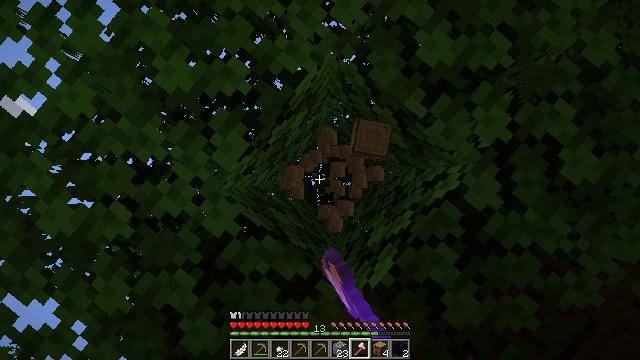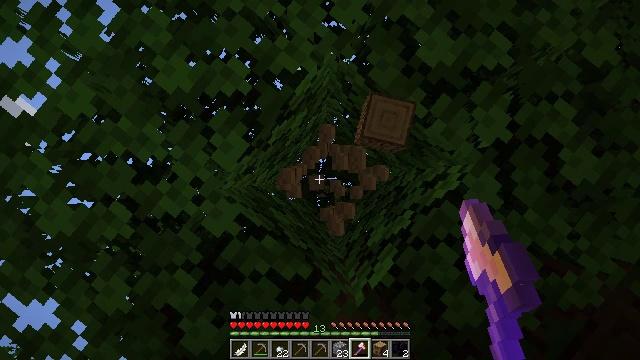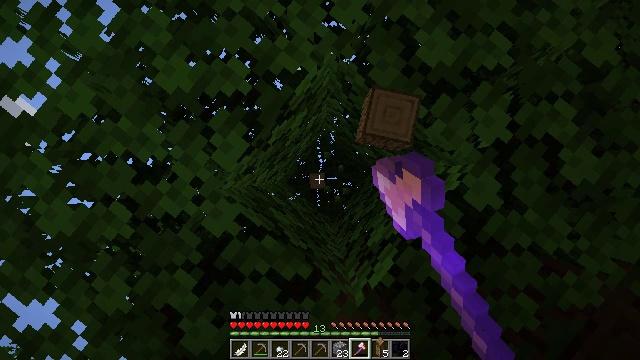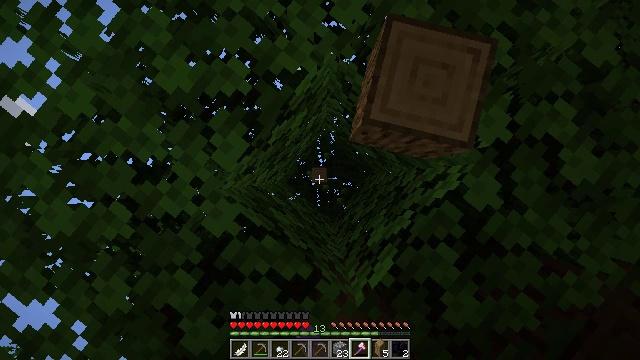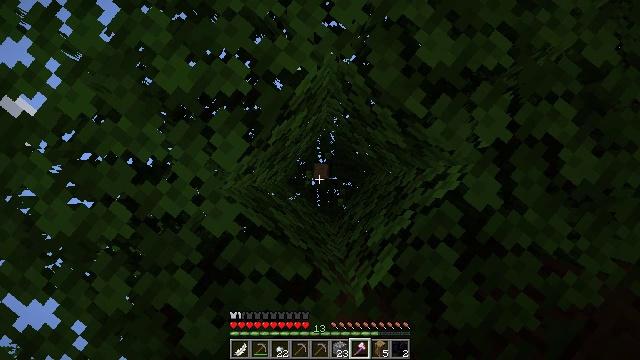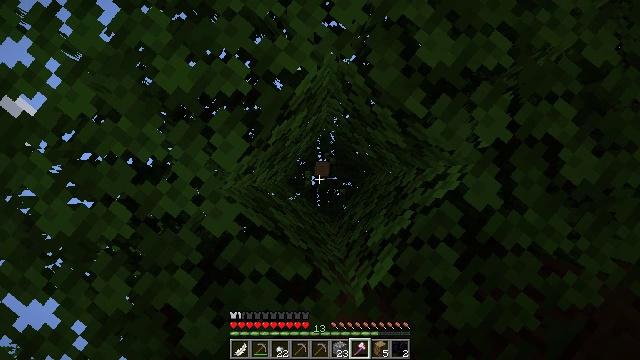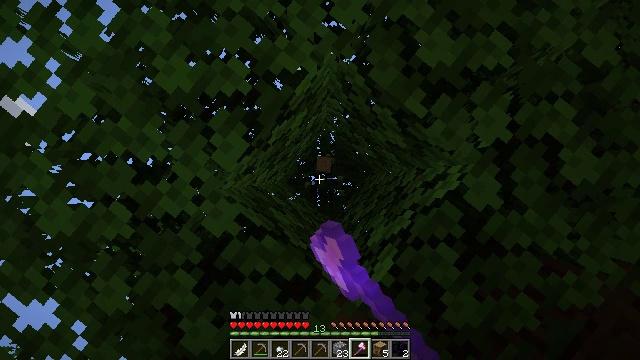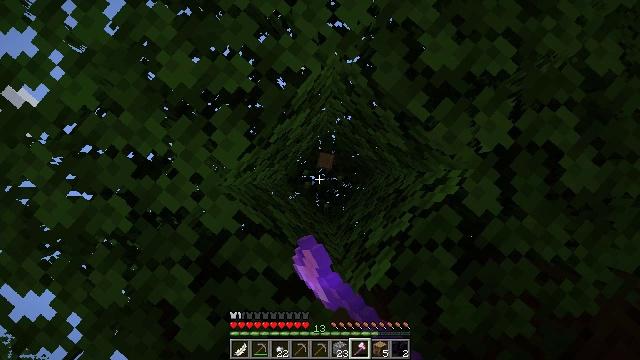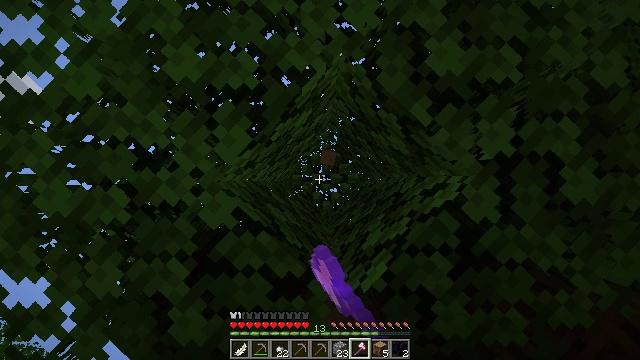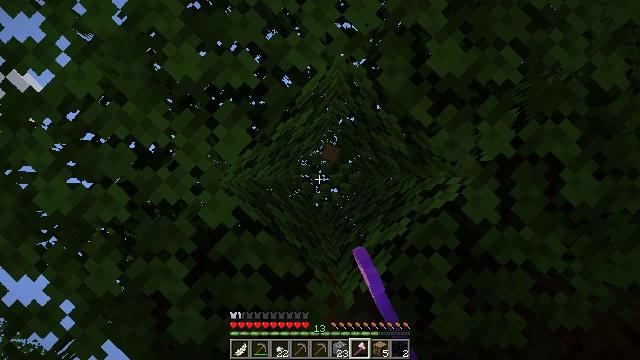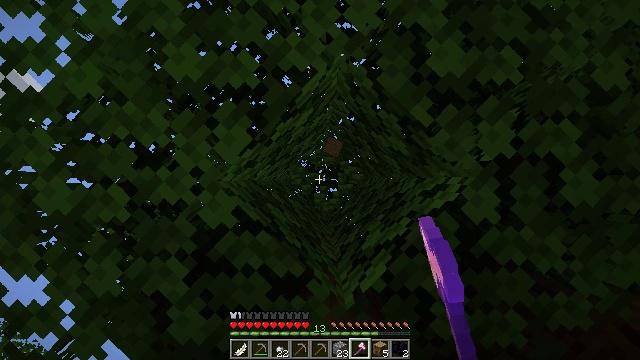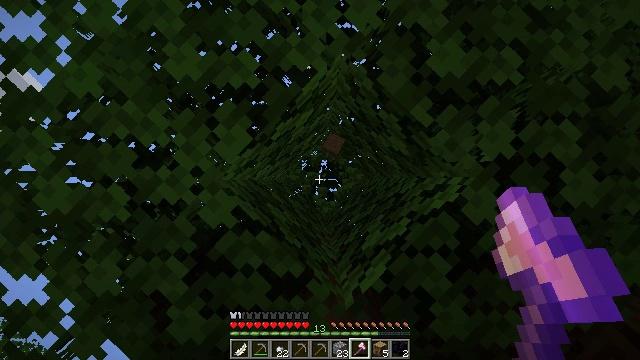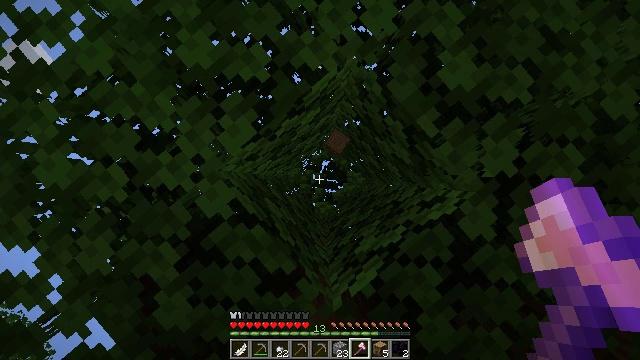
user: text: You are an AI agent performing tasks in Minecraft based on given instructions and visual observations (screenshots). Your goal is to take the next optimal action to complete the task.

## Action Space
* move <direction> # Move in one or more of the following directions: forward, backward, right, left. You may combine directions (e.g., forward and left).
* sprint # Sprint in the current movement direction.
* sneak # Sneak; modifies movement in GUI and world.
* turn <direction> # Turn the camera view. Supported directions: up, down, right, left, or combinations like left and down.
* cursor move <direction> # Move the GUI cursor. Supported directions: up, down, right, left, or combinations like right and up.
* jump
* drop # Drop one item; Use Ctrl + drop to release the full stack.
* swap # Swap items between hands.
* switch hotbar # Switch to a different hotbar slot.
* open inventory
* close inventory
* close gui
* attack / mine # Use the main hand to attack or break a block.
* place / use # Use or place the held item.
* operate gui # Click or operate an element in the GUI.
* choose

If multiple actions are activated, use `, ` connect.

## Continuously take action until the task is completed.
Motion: motion action
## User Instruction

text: Mine dark oak leaves from the tree.
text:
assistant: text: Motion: attack / mine
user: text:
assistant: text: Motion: attack / mine
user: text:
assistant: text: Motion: attack / mine
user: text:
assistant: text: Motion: attack / mine
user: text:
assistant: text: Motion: attack / mine
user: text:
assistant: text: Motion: attack / mine
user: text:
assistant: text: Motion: turn right, attack / mine
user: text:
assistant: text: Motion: turn right, attack / mine
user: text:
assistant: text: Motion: attack / mine
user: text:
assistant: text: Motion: attack / mine
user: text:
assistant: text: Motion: attack / mine
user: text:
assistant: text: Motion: turn right, attack / mine
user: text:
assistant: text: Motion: attack / mine